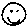
Label: smiley face